Question: I have some tables and I have used MySQL Workbench to create 'role_has_action' table.
The fields created were: ('role_id','action_id','action_controller_id'):
(I renamed 'action_controller_id' to 'controller_id' for brevity):

I understand that it is an identifying relationship, between 'role_has_action' and 'action' table. 'action' table has a composite key from itself, and the controller table. Hence, 'role_has_action' table now has a triple-composite primary key to maintain identifiable relationship.
I claim, however, that if 'role_has_action' has only ('role_id','action_id') fields, then identifiability will be preserved in practice, although maybe not in the strict theoretic sense. I say that because, controllers are unique; actions are unique with respect to controllers; and 'role_has_action' can tie a role from 'role' table to an action uniquely by using action.id column, and hence 'controller_id' key is superfluous in 'role_has_action' table.
Did I miss something? Removing that column ('controller_id') has MySQL Workbench mark this relationship as non-identifying, so I am somewhat concerned. Can I have a counter-example of how this becomes a non-identifying relationship, or am I alright in practice removing that column and not worrying much about losing identifiability?
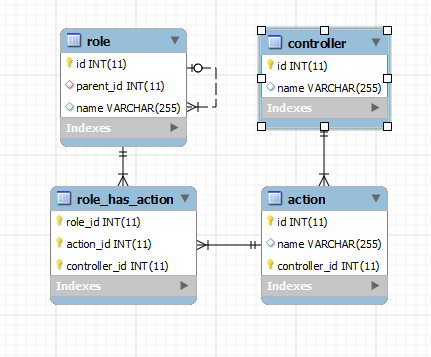
Answer: Formally speaking, in an identifying relationship, the child entity's primary key include its parents' primary keys. MySQLWorkbench seems to follow this strict definition.
Since 'action' is defined as entertaining an identifying relationship with 'controller' (which is arguably correct), the strict rule requires that 'controller_id' be part of 'action''s primary key, and cascaded down to 'role_has_action'
But assuming that 'action.id' is unique, this column becomes superfluous.
However, uniqueness of 'action.id' is not required (in fact, this is a <URL>' be the primary key. In this case, 'role_has_action.controller_id' would be required again.